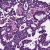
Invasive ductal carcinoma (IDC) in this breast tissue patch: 1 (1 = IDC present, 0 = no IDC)